Current action and preconditions to check: trajectory_clear

Your task: For each precondition in the list above, predict whether it will hold at this action.

Consider the current scene as observed from the mobile robot's camera, and analyze the predicted future states of all dynamic agents (e.g., people, animals, vehicles, or any moving entities) within the NEXT SECOND.

IMPORTANT: Only answer "very likely" if you are absolutely certain—based on strong, clear evidence—that a dynamic agent will violate the precondition in the predicted future state. Do NOT answer "very likely" for unlikely, ambiguous, or low-probability risks.

Ask yourself for each precondition: Is there a high probability, with clear and convincing evidence, that the predicted future states of any dynamic agent will interfere with the predicted future state of the currently executing action within the NEXT SECOND, causing that precondition to fail?

Assess the risk level based on these predictions. Use "likely" or "very likely" if motions create a clear risk of interference.

Use "neutral" or "improbable" if agents are nearby but their predicted paths are clearly diverging or non-conflicting.

Failure Risk Categories: "very improbable", "improbable", "neutral", "likely", "very likely"

Answer Format: Output ONLY the probability_of_failure value from these categories: "very improbable", "improbable", "neutral", "likely", "very likely"

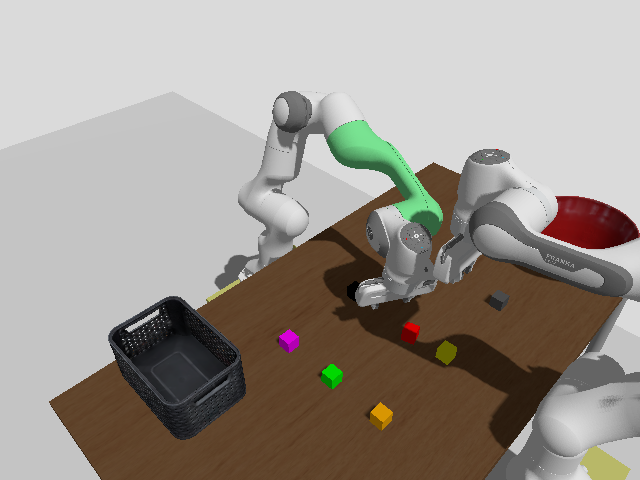

Answer: neutral